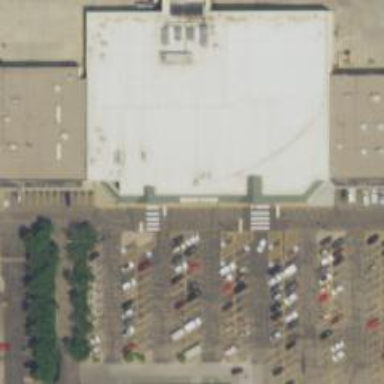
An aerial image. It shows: Supermarket.